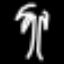
Label: palm tree